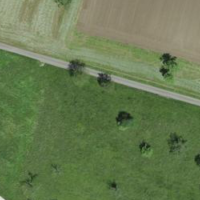
EUNIS habitat code: 25
Species observed at this site:
Corvus corone